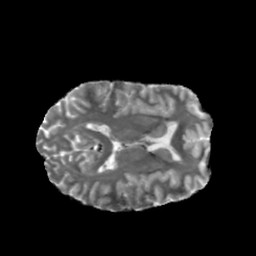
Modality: MD
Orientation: axial
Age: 23
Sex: female
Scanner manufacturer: siemens
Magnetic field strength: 6.98 T
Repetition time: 7.776 s
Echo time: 0.076 s